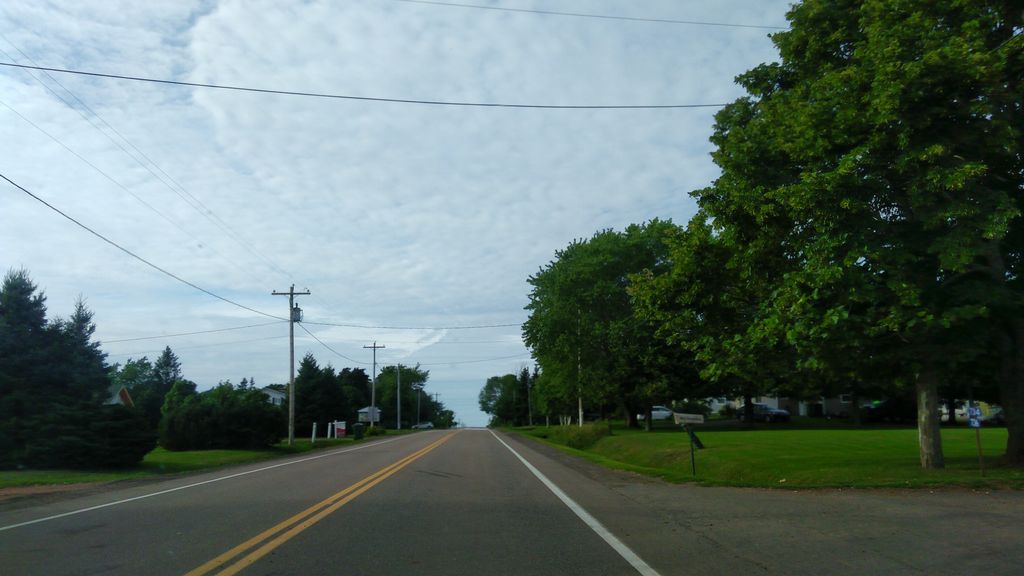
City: charlottetown